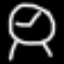
Label: clock